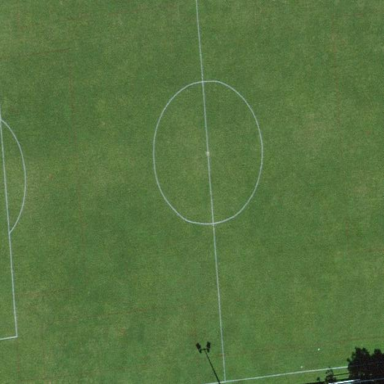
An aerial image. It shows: Soccer pitch for leisureland activities.